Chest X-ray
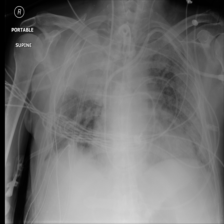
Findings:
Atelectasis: negative
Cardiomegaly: negative
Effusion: negative
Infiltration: negative
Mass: negative
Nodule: negative
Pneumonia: negative
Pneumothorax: negative
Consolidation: positive
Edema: negative
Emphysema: negative
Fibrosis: negative
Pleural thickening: negative
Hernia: negative